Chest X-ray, AP view. Patient: 54 years old, sex F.
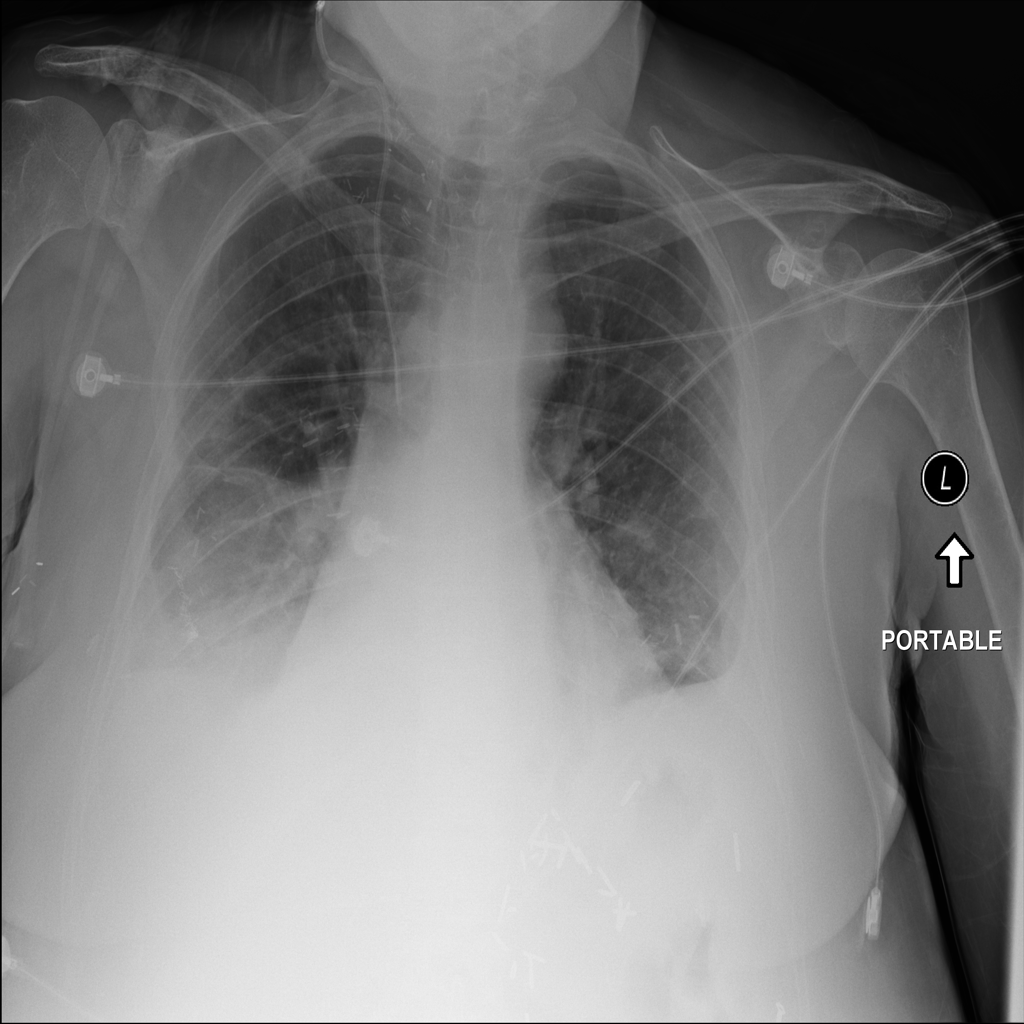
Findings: Atelectasis, Effusion, Infiltration, Mass, Nodule, Pleural_Thickening